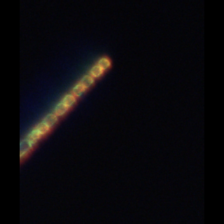
Taxon: Skeletonema
Group: Diatoms